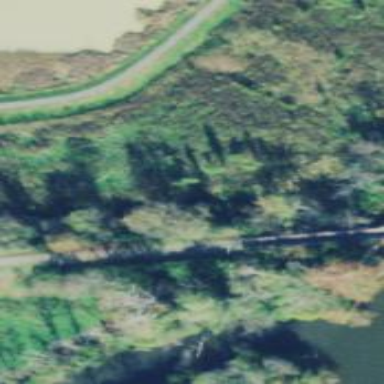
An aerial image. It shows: Separate asphalt cycleway running alongside abandoned railway.